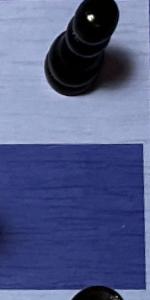
Label: Empty